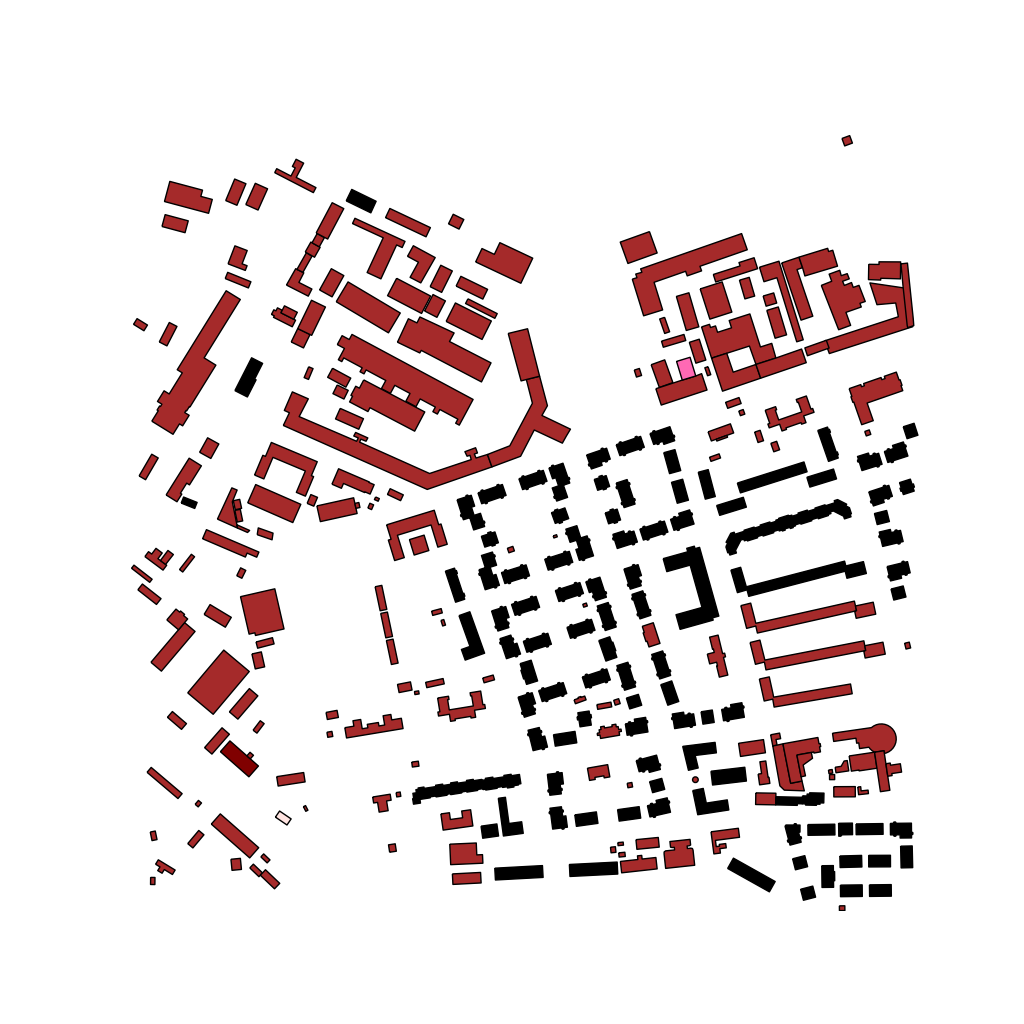
Tags: overhead vector_map, industrial, recreation, residential, historical, modern, soviet, high_rise, individual_rise, low_rise, medium_rise, density_1, Building, Facility, Fire, Gas, Uni, 1.0 km²